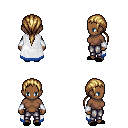
a pixel art fantasy rpg character, female body template, human, dark skin, white trimmed cape, metal pants, blonde ponytail hairstyle, white cloth bracers, black slippers, four views (front, back, left, right), 2x2 character sprite sheet, small pixel art, hard edges, no anti-aliasing